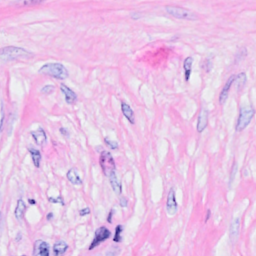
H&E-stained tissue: Breast